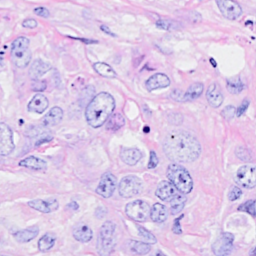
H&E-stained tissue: Breast